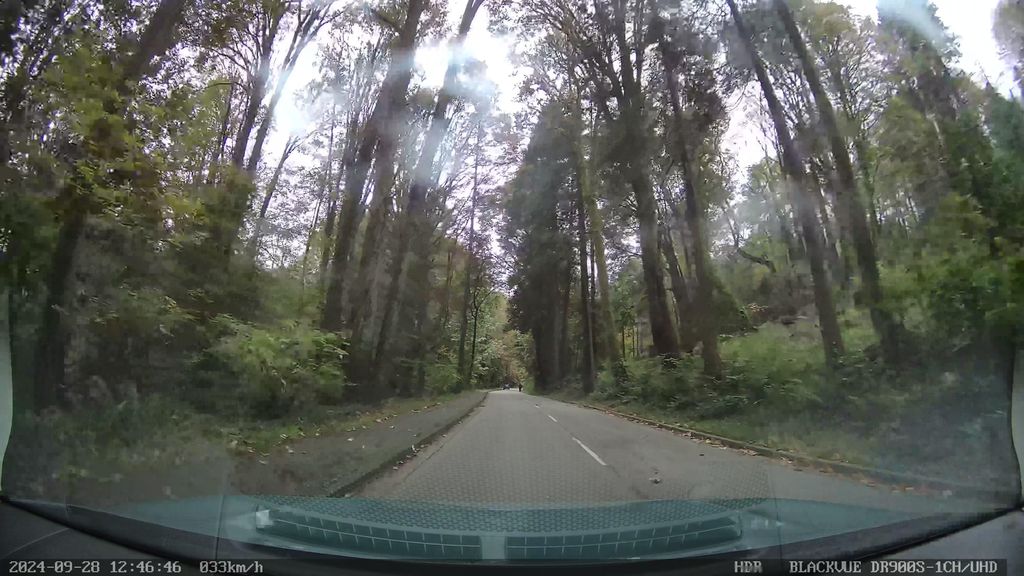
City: vancouver